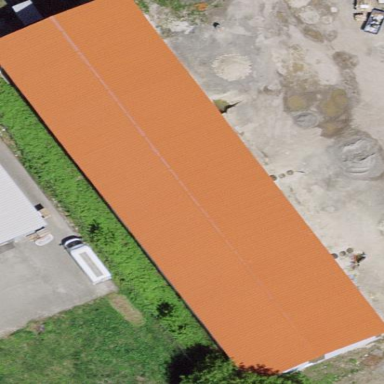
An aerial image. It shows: Industrial building.